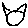
Label: cat